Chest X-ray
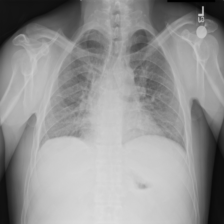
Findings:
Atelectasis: negative
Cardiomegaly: negative
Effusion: positive
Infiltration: negative
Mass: negative
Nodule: negative
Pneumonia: negative
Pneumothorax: negative
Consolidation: negative
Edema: negative
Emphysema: negative
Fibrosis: negative
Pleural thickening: negative
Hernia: negative